Question: i have unique_key constraint in my app it works perfectly but whenever i enter the a user name existing in the db i am getting default popup error message which is revealing unnecessary information see below
"Violation of UNIQUE KEY Constraint 'UQ_Name',Cannot insert duplicate key in object 'Table Name'. The duplicate key value is (xxx). The statement has been terminated

can i change it with another custom error popup message-box rather than the default ?
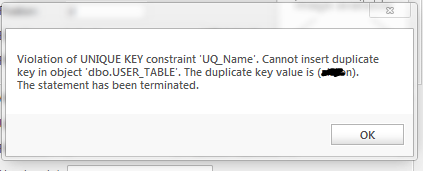
Answer: This <URL> shows how to identify the violation of primary key. So you will have to change your error handling code to something like:
'''
try
{
// Code
}
catch(SqlException ex)
{
if (ex.Number == 2627)
{
MessageBox.Show("An error", "The same value already exists - change some data", MessageBoxIcon.Error, MessageBoxButton.OK);
}
}
'''
It seems that it is safe to assume that 2627 is the code for unique key violation - <URL>.
It will work for MS SQL, but I doubt that there could be any DB independent method to handle such exceptions.
---
I am not sure that you can get relevant data from the exception to identify the entity(table, column) that is the reason for this exception, so to show really useful error message you will have to localize your error handling or add some exception wrapping code like:
'''
public class SqlDuplicateKeyException : Exception
{
String EntityName
{
get;
private set;
}
String DuplicateKeyValue
{
get;
private set;
}
public SqlDuplicateKeyException(String entityName, String duplicateKeyValue, Exception innerException)
: base(String.Format("The same value {0} already exists in {1} - change it", exc.DuplicateKeyValue, exc.EntityName),
innerException)
{
this.EntityName = entityName;
this.DuplicateKeyValue = duplicateKeyValue;
}
}
try
{
//Your deep model insert(update) logic
}
catch(SqlException exc)
{
if (ex.Number == 2627)
{
throw new SqlDuplicateKeyException("Table", "KeyDuplicateValue", exc);
}
}
try
{
// high level routine that calls deep model code
}
catch(SqlDuplicateKeyException exc)
{
MessageBox.Show("An error",
String.Format("The same value {0} already exists in {1} - change it", exc.DuplicateKeyValue, exc.EntityName),
MessageBoxIcon.Error,
MessageBoxButton.OK);
}
'''
Or taking into account that we have already initialized <URL> you could just leave your generic exception handling code:
'''
try
{
// high level routine that calls deep model code
}
catch(Exception exc)
{
MessageBox.Show("An error",
Exception.Message,
MessageBoxIcon.Error,
MessageBoxButton.OK);
}
'''